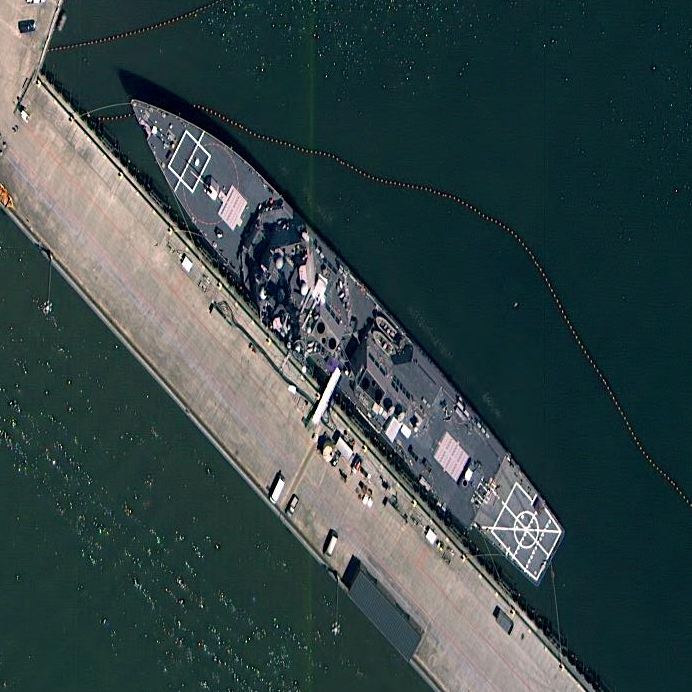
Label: destroyer